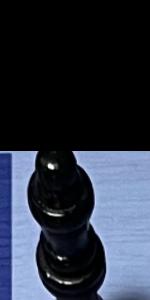
Label: Empty